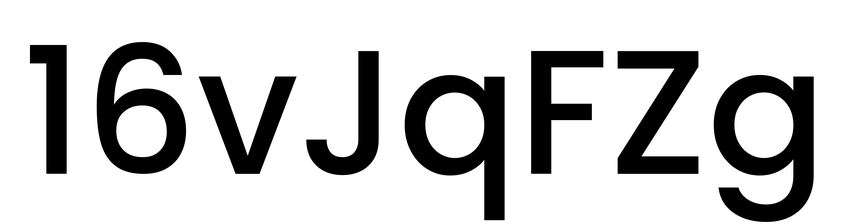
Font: Poppins-Medium